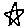
Label: star